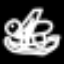
Label: frog